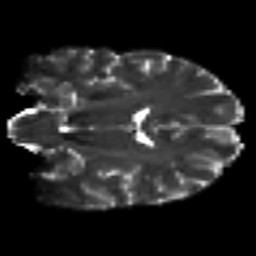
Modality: T2w
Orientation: coronal
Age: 45
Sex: female
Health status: healthy
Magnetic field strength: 3 T
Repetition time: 8.4 s
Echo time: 0.0926 s